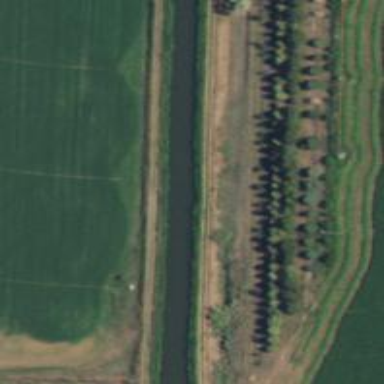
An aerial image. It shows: Canal.